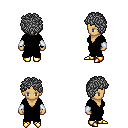
a pixel art fantasy rpg character, female body template, human, tanned skin, black robe, gold greaves, gray curly afro hairstyle, white cloth bracers, gold boots, four views (front, back, left, right), 2x2 character sprite sheet, small pixel art, hard edges, no anti-aliasing